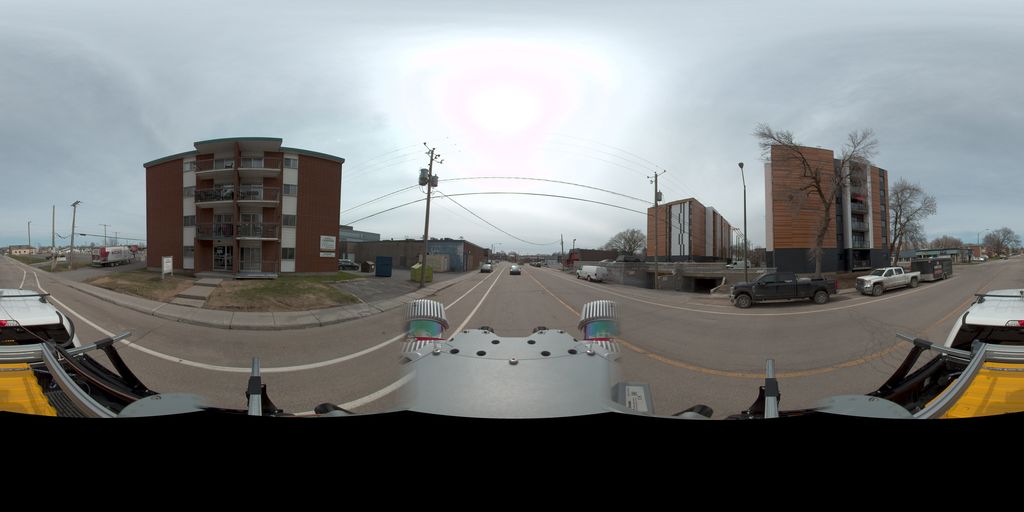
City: quebec_city